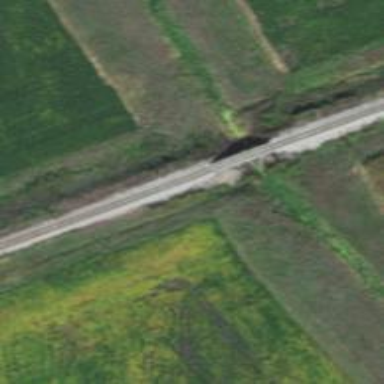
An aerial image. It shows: Bridge over railway line.